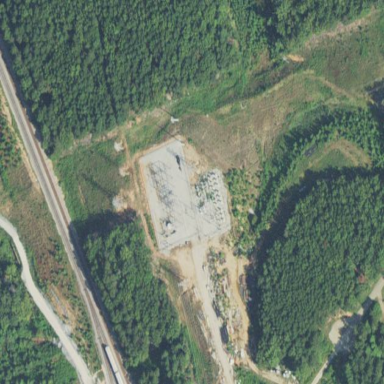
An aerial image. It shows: Fence surrounding compensation substation.